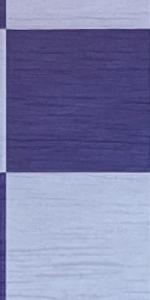
Label: Empty